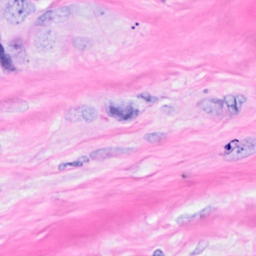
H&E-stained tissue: Breast